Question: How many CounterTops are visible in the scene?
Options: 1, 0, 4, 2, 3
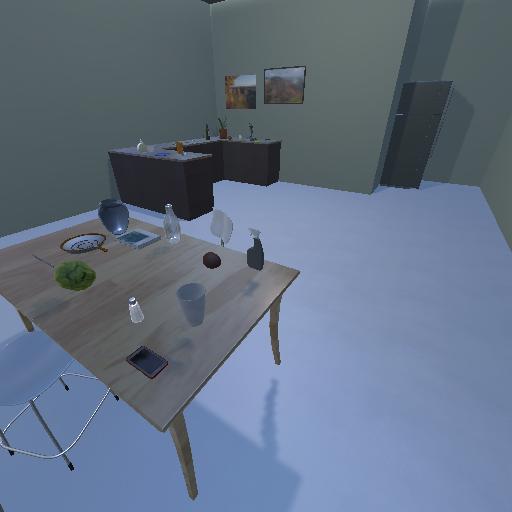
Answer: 1